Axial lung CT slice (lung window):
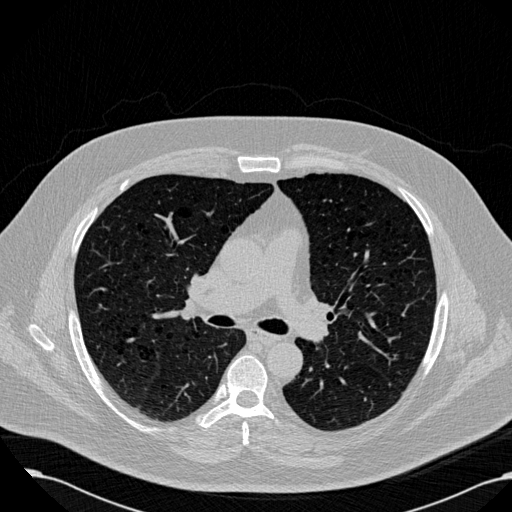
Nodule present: no